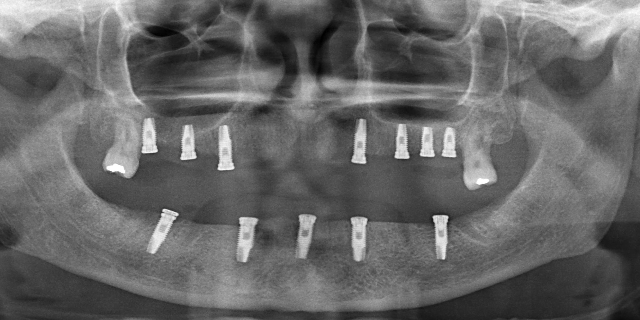
adult